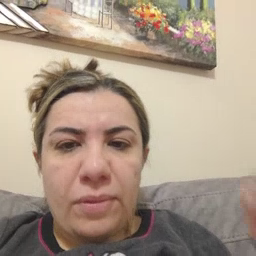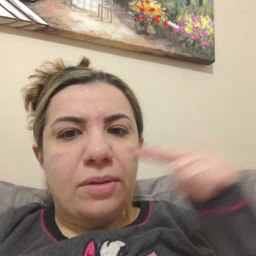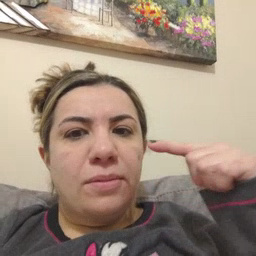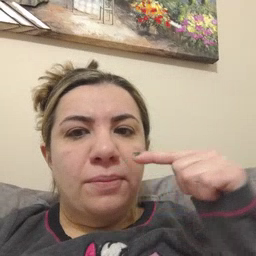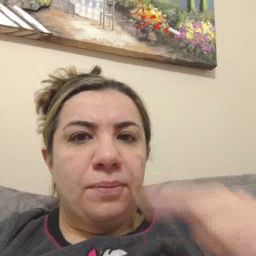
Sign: toothbrush